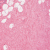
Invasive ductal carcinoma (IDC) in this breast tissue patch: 0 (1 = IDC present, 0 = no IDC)